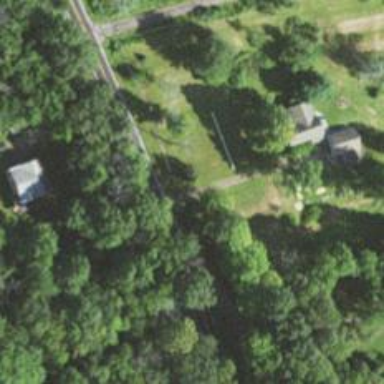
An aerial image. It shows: Driveway leading to service road.